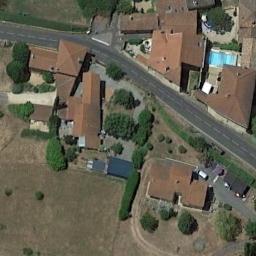
Label: residential